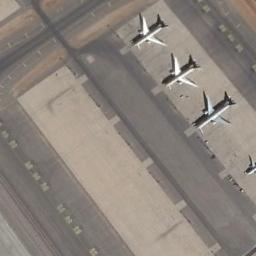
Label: airplane